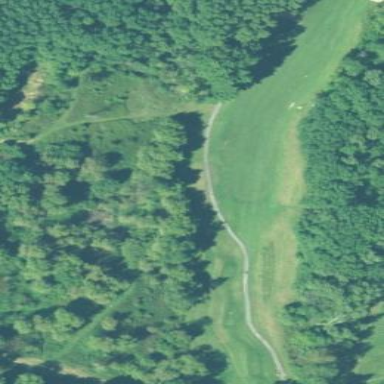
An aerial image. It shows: Area with grass used as rough in golf course.